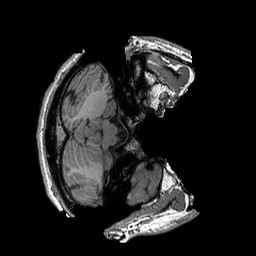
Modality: T1w
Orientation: axial
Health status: healthy